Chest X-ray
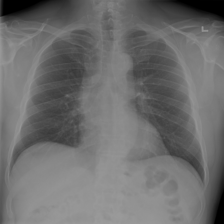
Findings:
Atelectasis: negative
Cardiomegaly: negative
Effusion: negative
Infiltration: negative
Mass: negative
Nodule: negative
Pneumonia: negative
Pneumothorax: negative
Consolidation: negative
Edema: negative
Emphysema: negative
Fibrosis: negative
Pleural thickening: negative
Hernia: negative